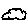
Label: cloud